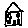
Label: house